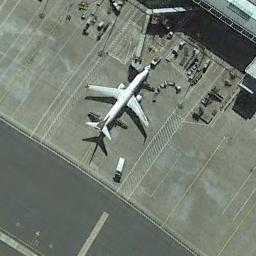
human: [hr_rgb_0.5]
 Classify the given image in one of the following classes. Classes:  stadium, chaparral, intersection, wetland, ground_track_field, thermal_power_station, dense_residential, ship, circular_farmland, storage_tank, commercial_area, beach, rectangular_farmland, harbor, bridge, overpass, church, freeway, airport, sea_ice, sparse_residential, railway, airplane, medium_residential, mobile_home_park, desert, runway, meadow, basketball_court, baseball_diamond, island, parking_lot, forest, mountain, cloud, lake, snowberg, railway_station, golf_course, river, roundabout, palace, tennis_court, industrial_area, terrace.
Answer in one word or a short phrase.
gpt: airplane